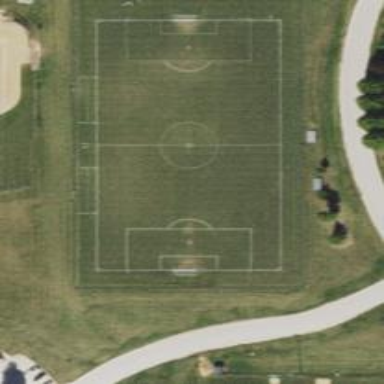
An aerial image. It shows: Leisure park with soccer pitch.